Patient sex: M
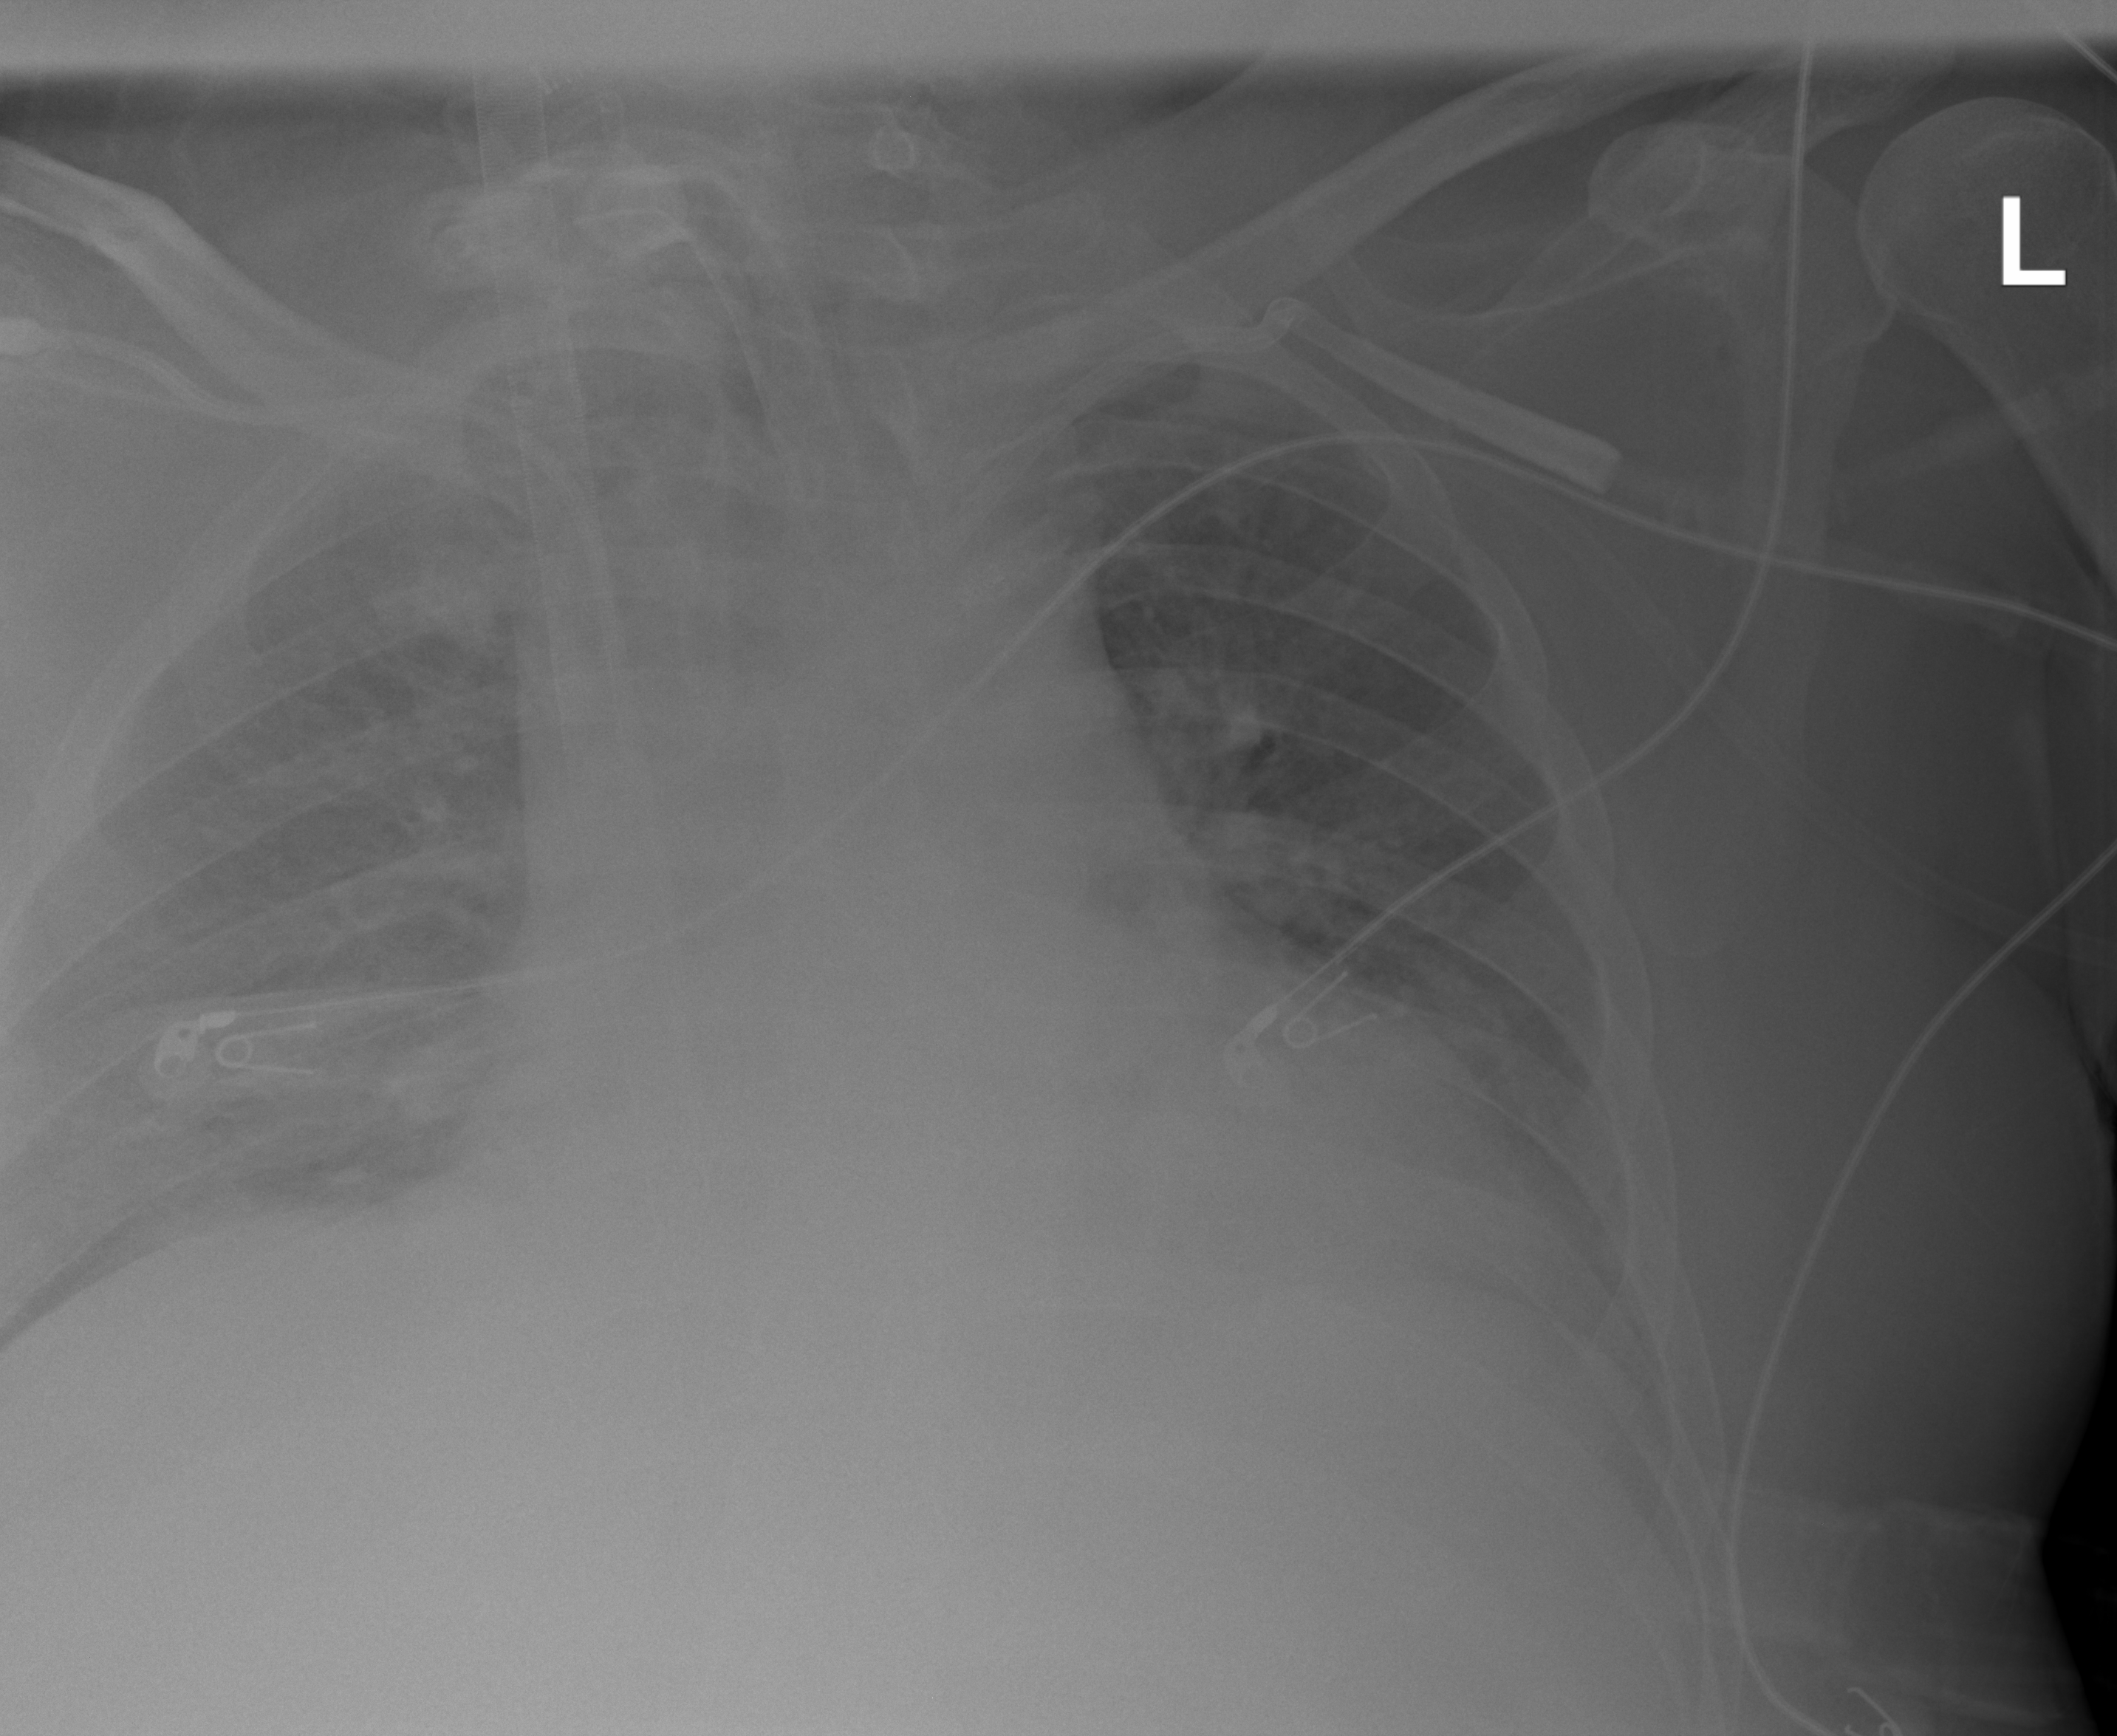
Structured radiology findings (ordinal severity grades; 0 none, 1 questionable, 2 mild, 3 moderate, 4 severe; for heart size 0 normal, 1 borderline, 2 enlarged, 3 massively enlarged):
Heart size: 2
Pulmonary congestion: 0
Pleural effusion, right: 2
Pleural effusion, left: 2
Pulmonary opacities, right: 2
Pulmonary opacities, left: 2
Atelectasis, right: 3
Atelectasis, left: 2